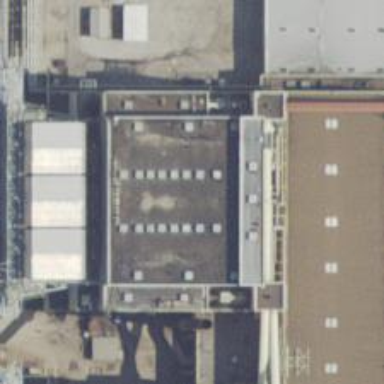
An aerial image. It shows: Steam turbine generator.